Question: I want to read a file that contains a line separated list of *.sql file names (all located at the same directory) to execute the following:
'''
$reader = [System.IO.File]::OpenText("_Scripts.txt")
try {
for(;;) {
$line = $reader.ReadLine()
if ($line -eq $null) { break }
#output
$out = $line.split(".")[0] + ".txt" ;
# -serverinstance u should change the value of it according to use
invoke-sqlcmd -inputfile $line -serverinstance "." | format-table | out-file -filePath $out
$line
}
}
finally {
$reader.Close()
}
'''
I'm trying to execute this script file by using a batch file containing the command:
'''
powershell.exe -ExecutionPolicy Bypass -Command "_scripts.ps1"
'''
but I get the error shown below:

Can anyone help me fix my ps1 script please?
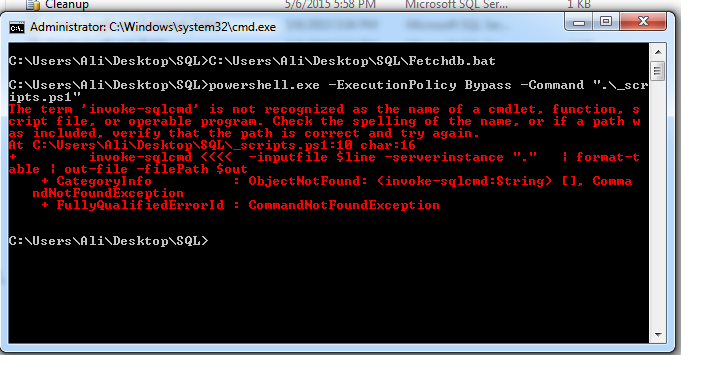
Answer: This works for me:
'''
$lines = Get-Content C:\Temp\TEST\_Scripts.txt
ForEach ($line in $lines)
{
$out = $line.split(".")[0] + ".txt" ;
Invoke-Sqlcmd -InputFile $line -ServerInstance "localhost" -Database "master" | Format-Table | Out-File -FilePath $out
}
'''